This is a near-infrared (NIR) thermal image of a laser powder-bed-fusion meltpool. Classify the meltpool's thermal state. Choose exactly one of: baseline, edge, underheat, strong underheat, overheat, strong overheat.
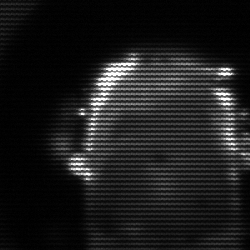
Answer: baseline